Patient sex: M
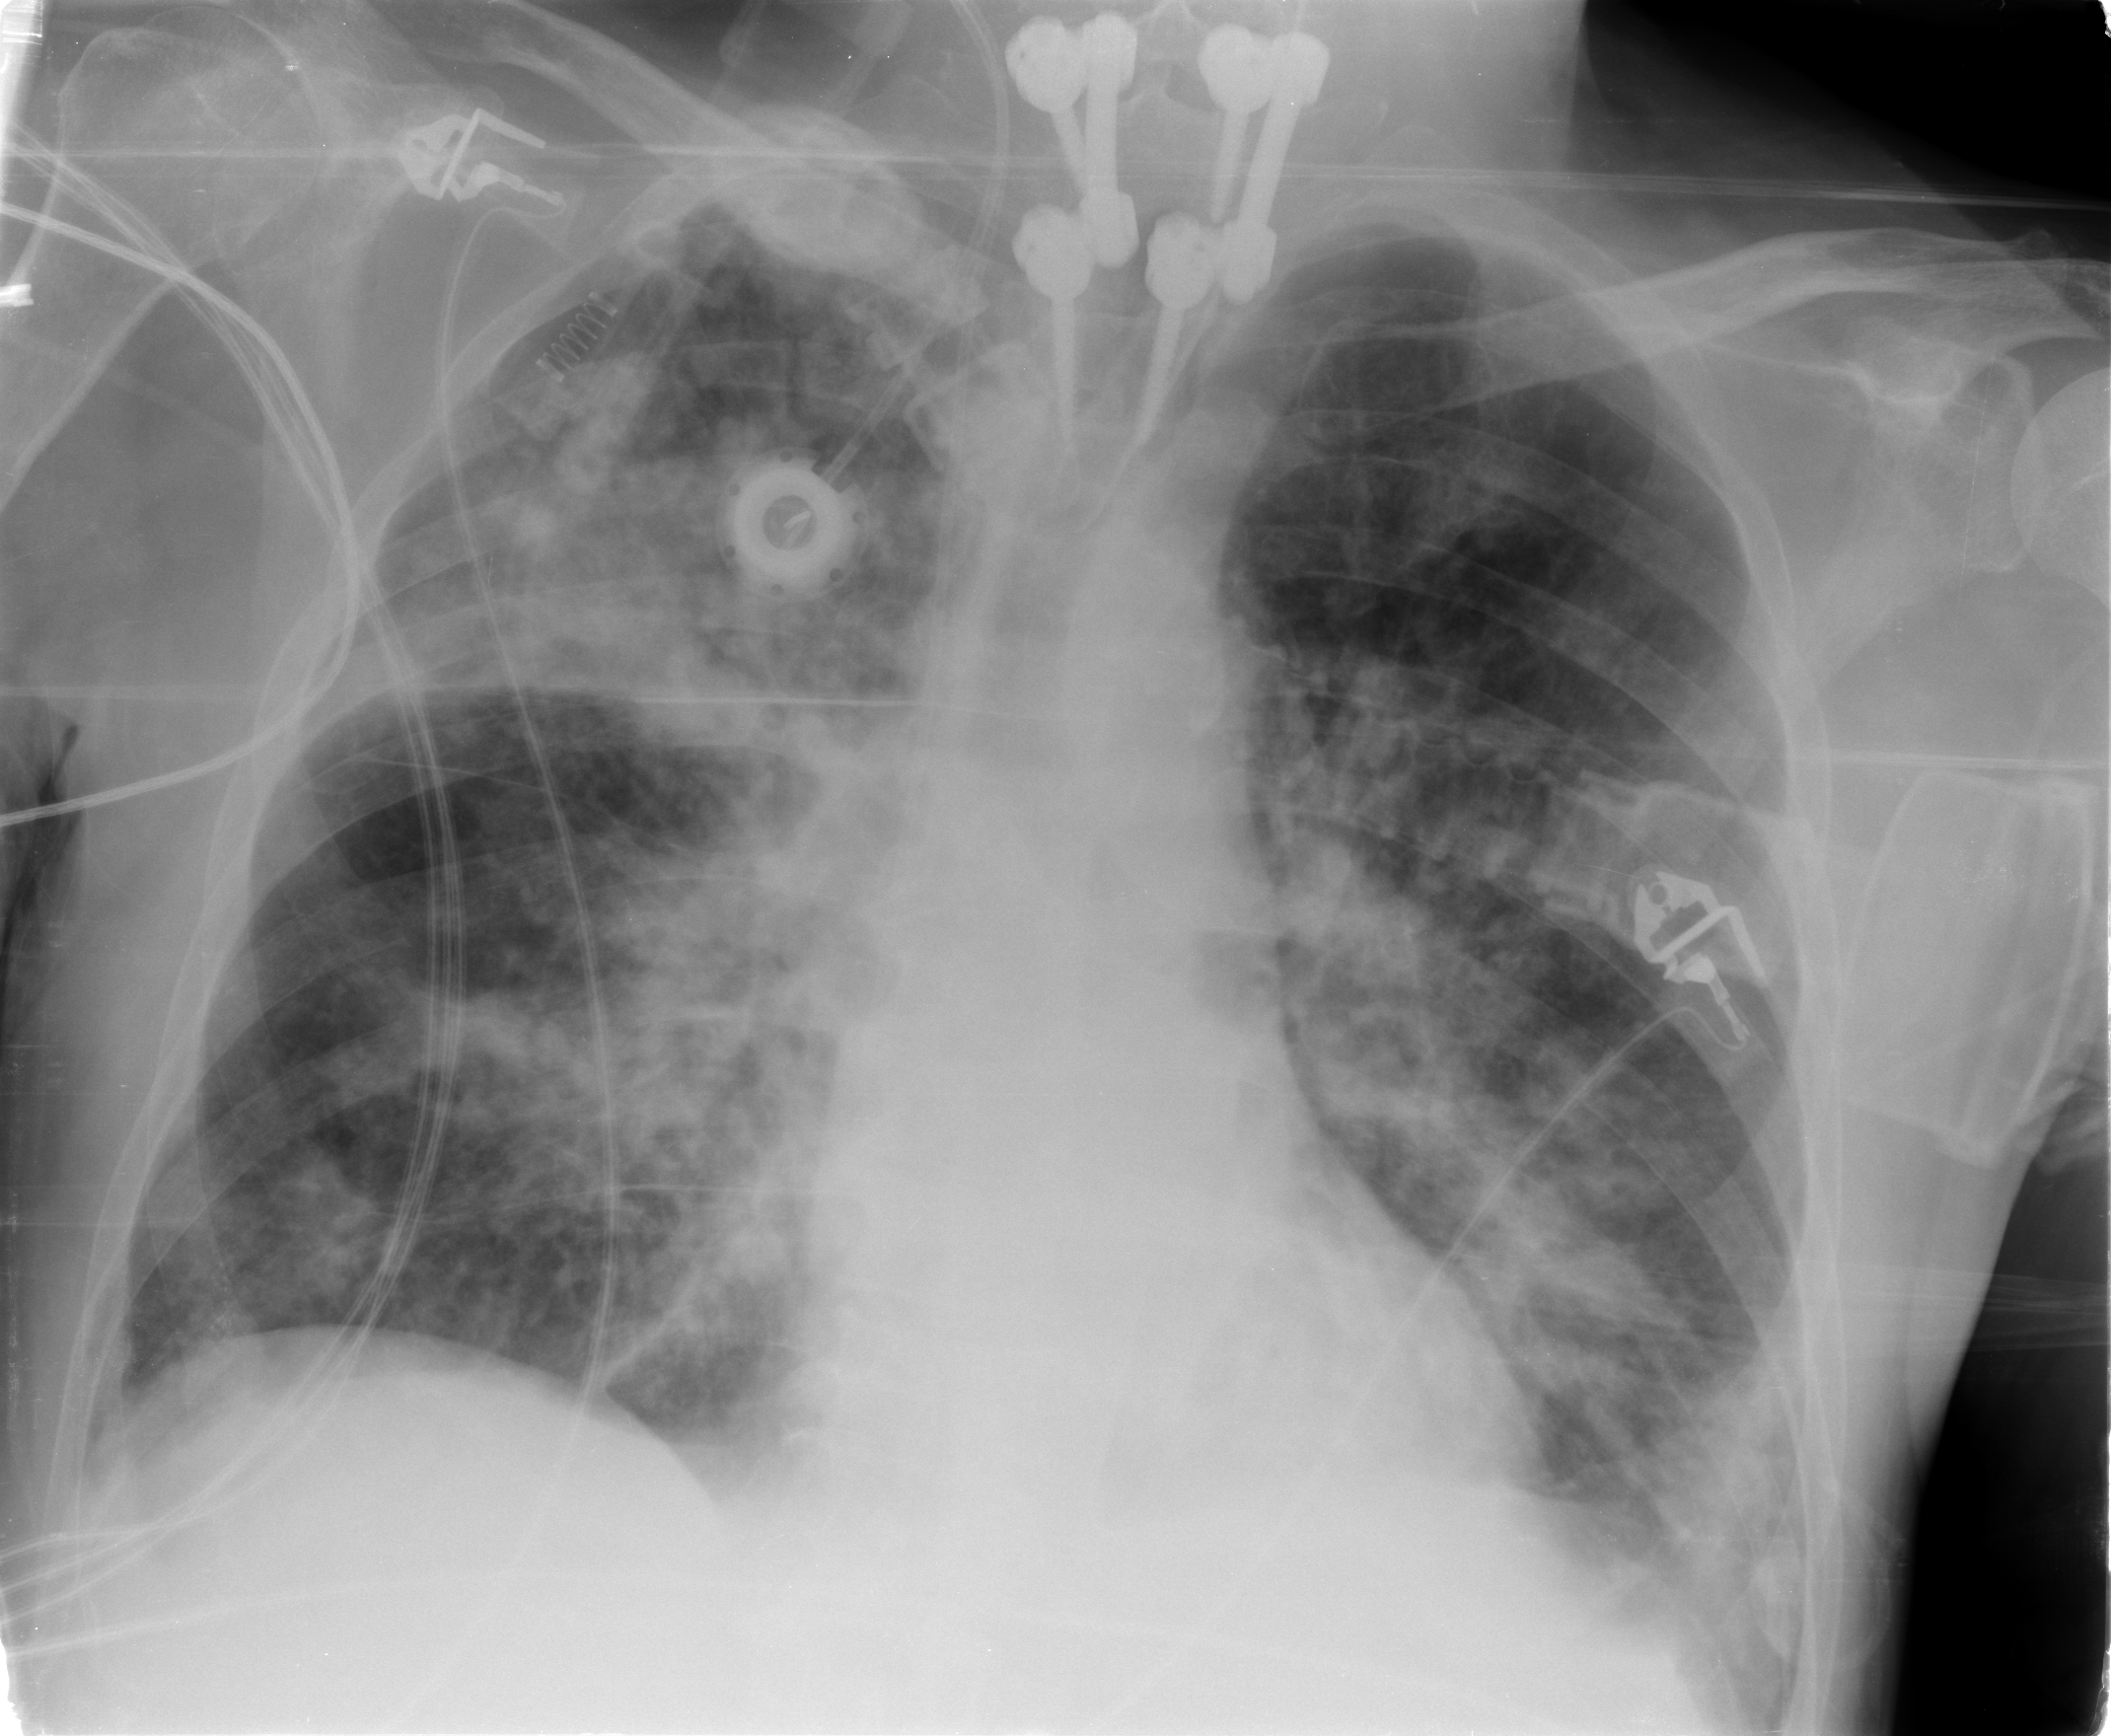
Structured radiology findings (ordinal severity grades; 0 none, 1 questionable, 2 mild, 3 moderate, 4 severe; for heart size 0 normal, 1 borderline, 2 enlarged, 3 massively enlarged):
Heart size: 0
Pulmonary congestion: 1
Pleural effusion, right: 0
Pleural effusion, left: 1
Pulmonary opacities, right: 3
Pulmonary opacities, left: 3
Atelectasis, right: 3
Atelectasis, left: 2